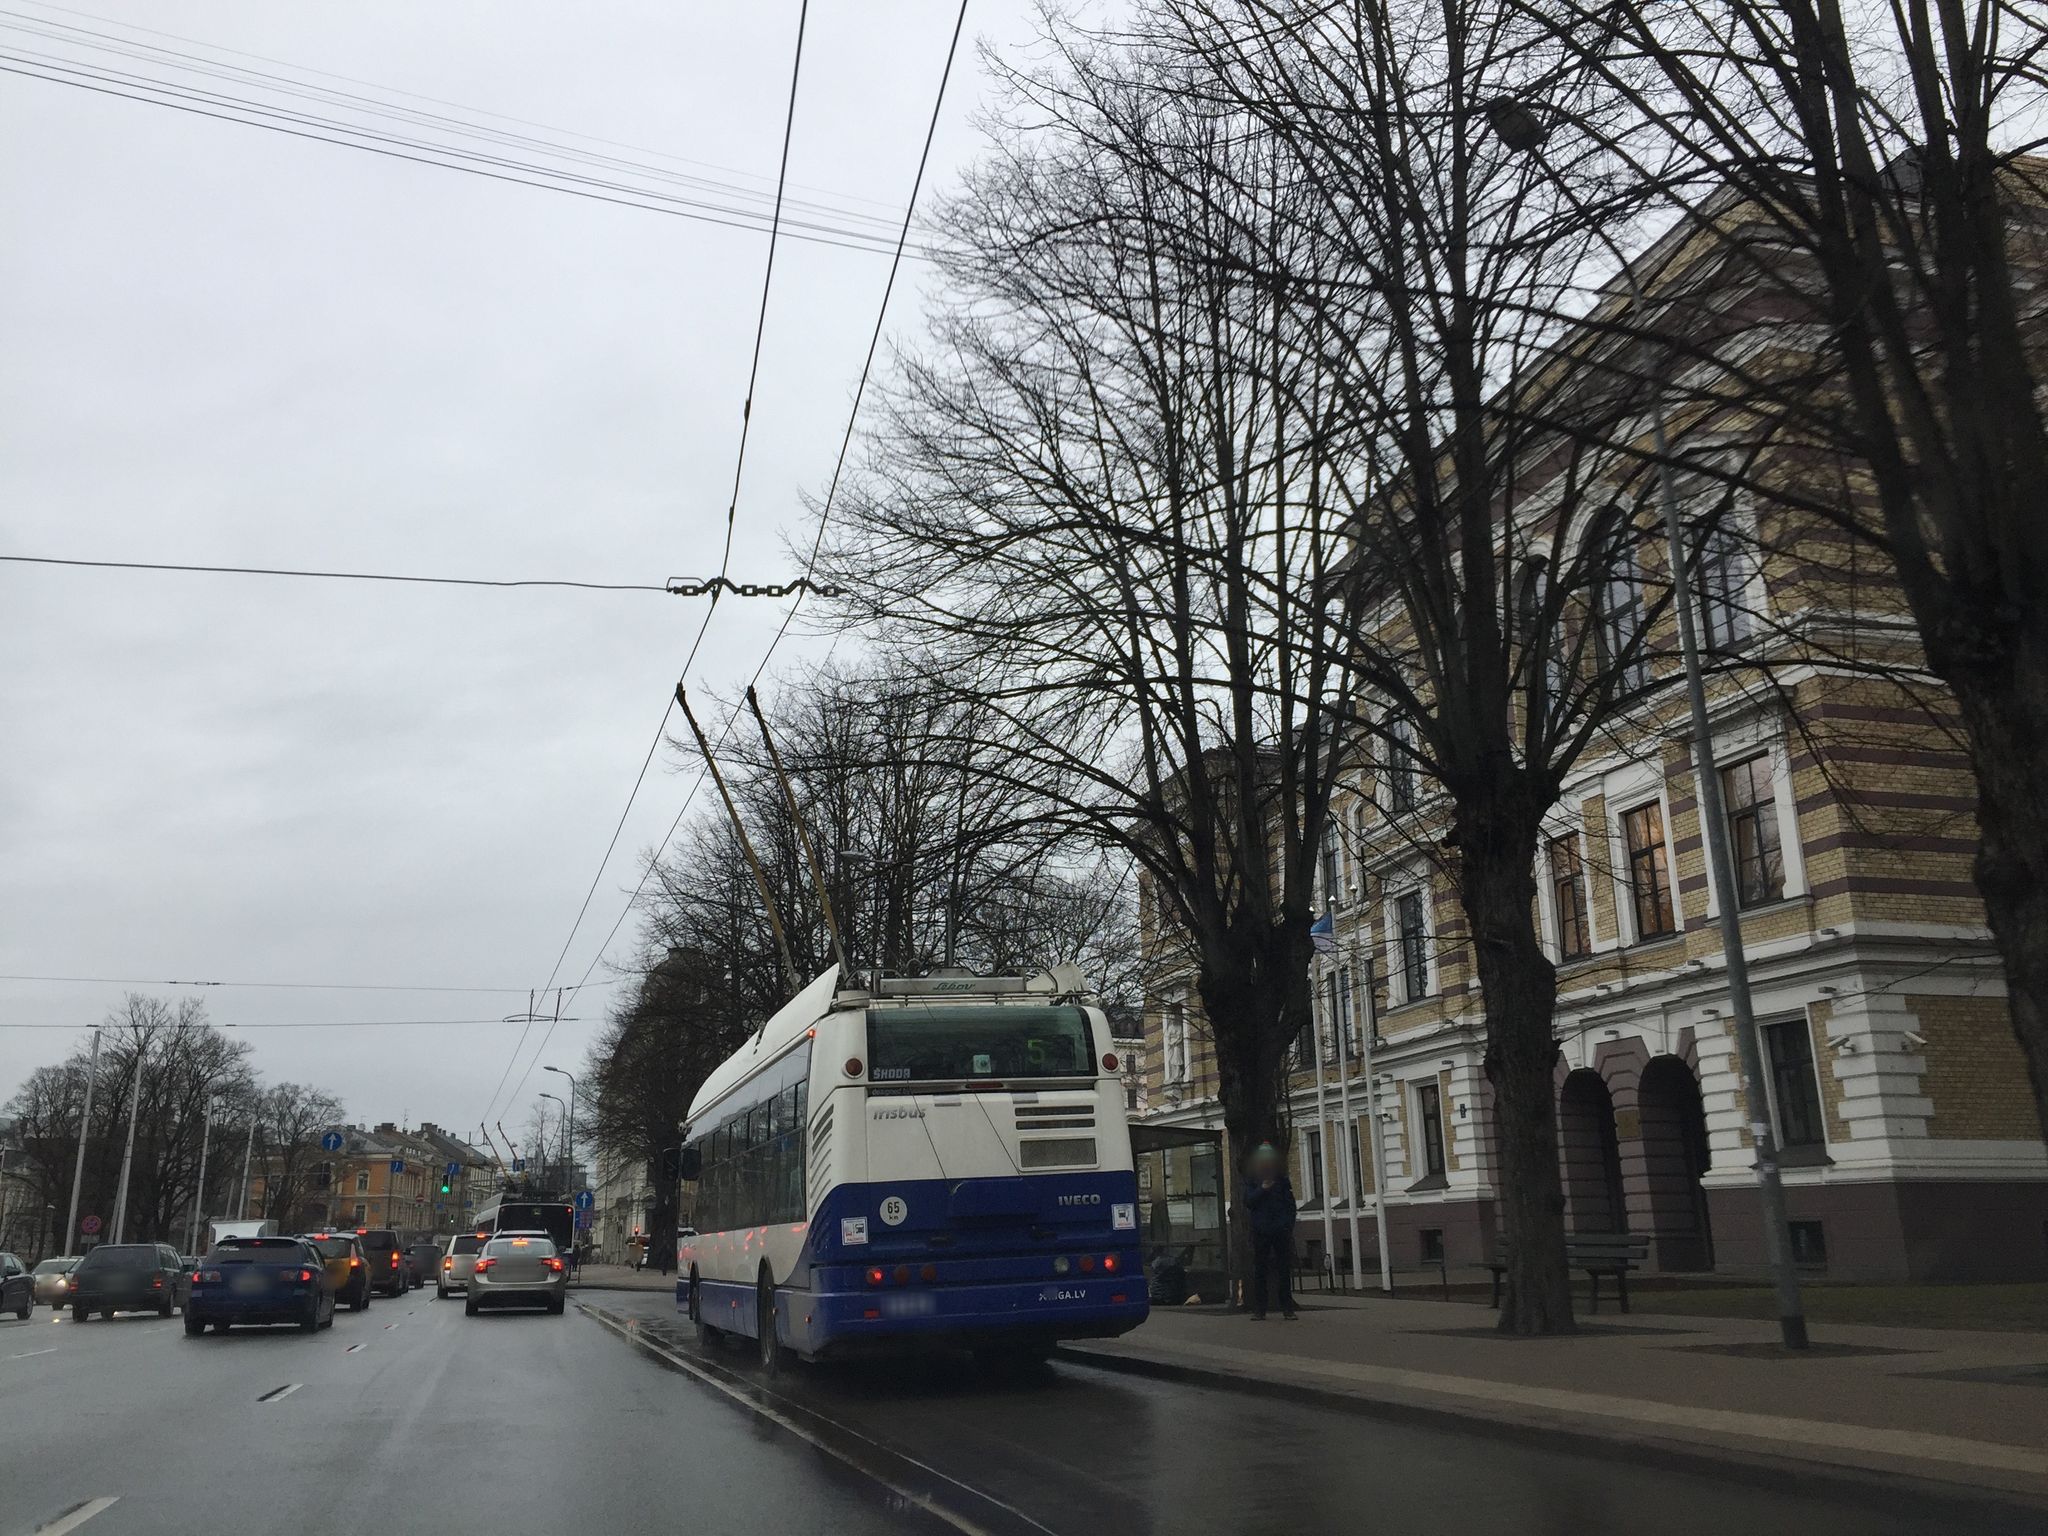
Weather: snowy
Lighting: day
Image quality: good
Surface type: driving surface
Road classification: footway
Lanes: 5
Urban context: urban centre
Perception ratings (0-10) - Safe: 7.43, Lively: 4.38, Beautiful: 6.45, Boring: 6.88, Depressing: 5.52, Wealthy: 4.8